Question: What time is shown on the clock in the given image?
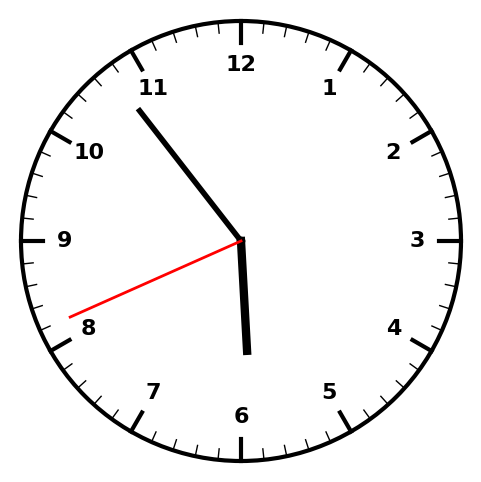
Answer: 05:53:41